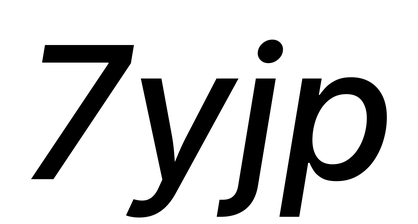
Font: Inter-Italic_Medium_Italic